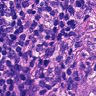
Metastatic tissue present: yes